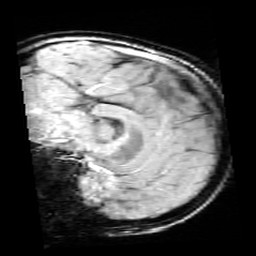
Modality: SWI
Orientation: sagittal
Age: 10
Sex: male
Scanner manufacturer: siemens
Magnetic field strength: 3 T
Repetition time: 0.027 s
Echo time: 0.02 s